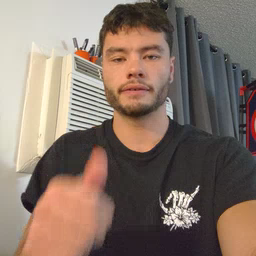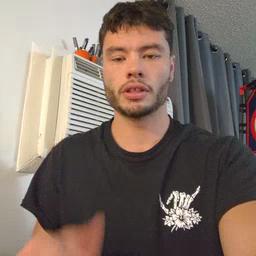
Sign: better